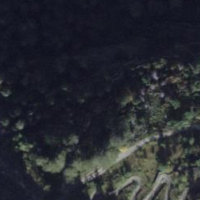
EUNIS habitat code: 43
Species observed at this site:
Petasites albus